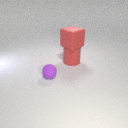
large red rubber cube above large red rubber cylinder